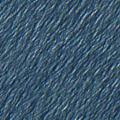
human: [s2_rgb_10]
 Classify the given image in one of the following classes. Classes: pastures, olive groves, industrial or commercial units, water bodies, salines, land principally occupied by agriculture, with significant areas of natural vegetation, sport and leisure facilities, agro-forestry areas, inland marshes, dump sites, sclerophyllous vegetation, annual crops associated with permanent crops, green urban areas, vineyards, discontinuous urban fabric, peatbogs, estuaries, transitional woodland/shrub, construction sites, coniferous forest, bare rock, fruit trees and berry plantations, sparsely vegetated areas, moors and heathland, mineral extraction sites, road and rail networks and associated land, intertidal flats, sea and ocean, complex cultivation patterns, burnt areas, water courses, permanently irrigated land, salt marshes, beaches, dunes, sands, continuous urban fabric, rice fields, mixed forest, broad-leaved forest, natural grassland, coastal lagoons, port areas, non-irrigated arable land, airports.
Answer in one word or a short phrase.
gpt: sea and ocean